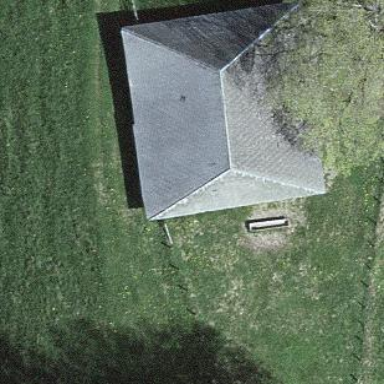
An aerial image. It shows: Farm auxiliary building.